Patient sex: F
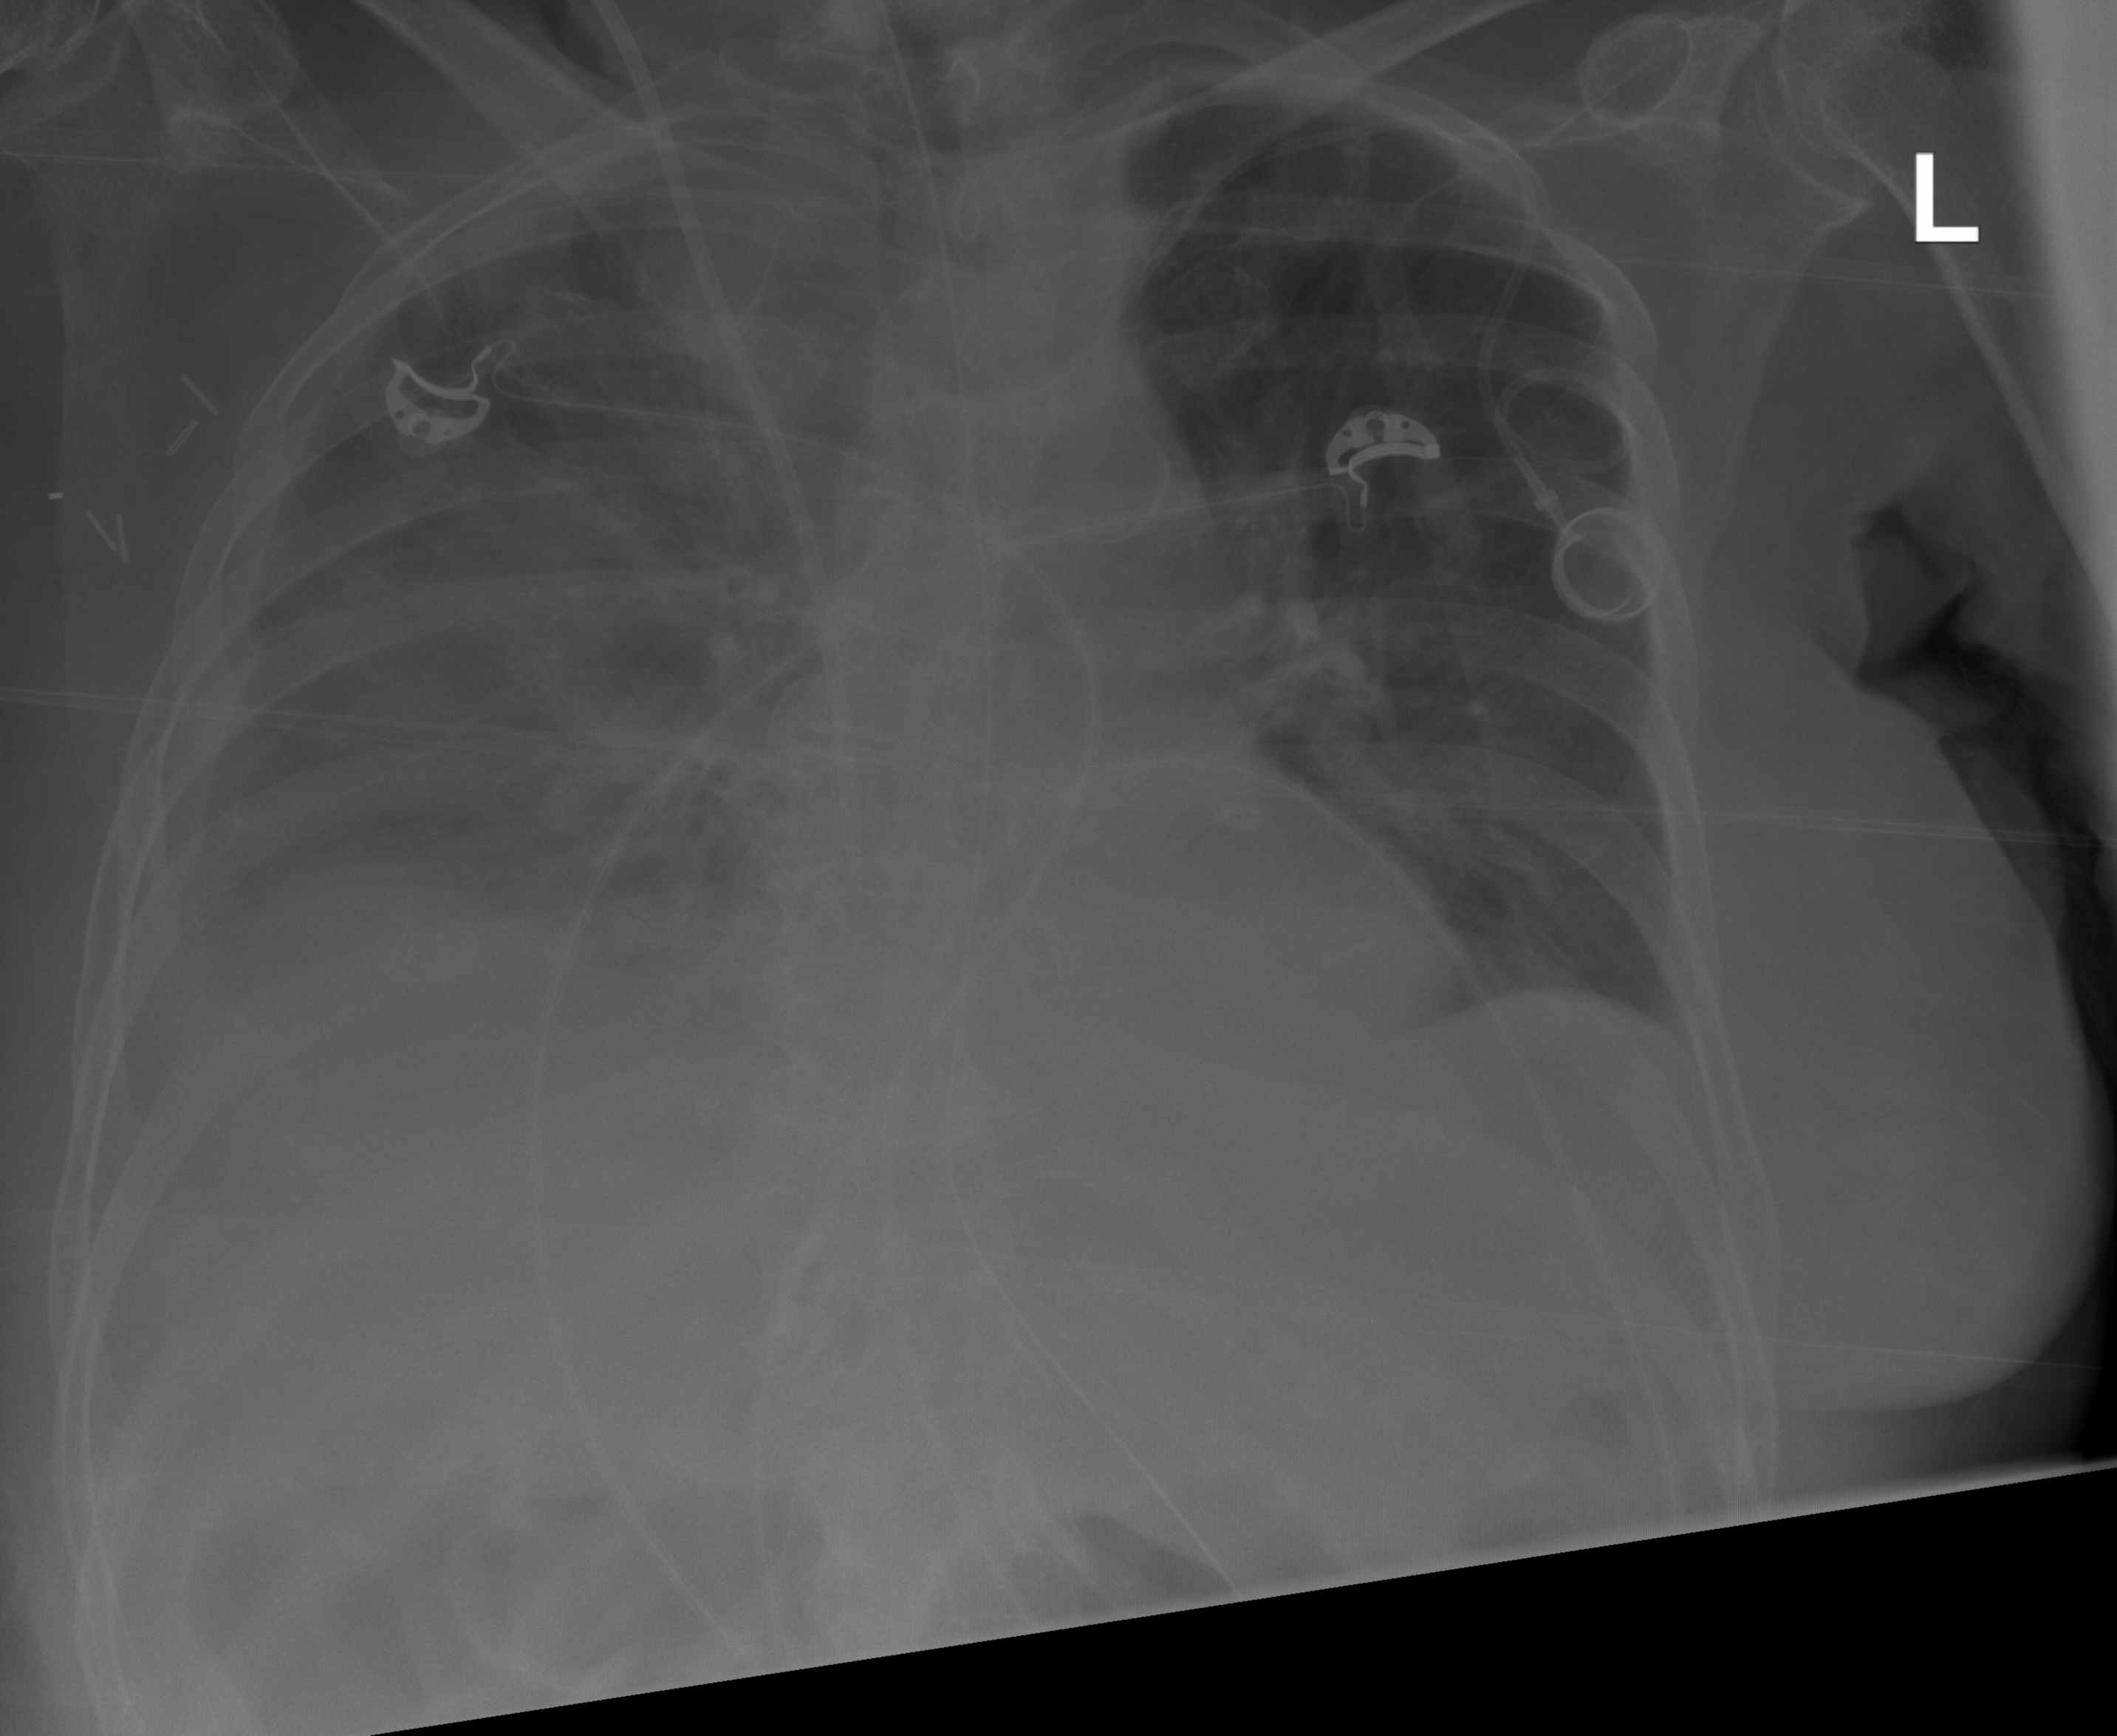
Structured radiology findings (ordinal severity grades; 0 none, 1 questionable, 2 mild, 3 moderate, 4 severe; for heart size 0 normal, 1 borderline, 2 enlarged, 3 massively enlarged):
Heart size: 0
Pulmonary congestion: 2
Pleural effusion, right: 3
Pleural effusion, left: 0
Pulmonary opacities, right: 2
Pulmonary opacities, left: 2
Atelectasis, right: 2
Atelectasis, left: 0